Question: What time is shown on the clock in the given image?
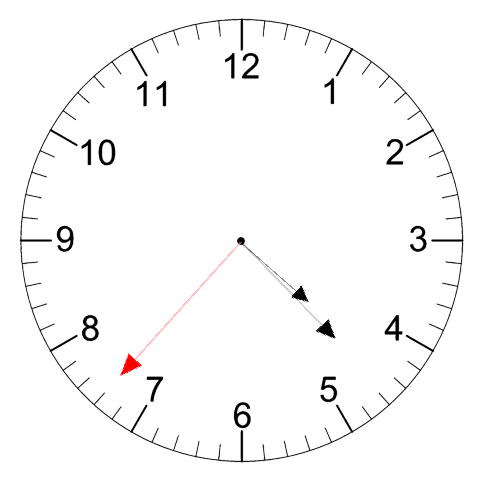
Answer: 04:22:37